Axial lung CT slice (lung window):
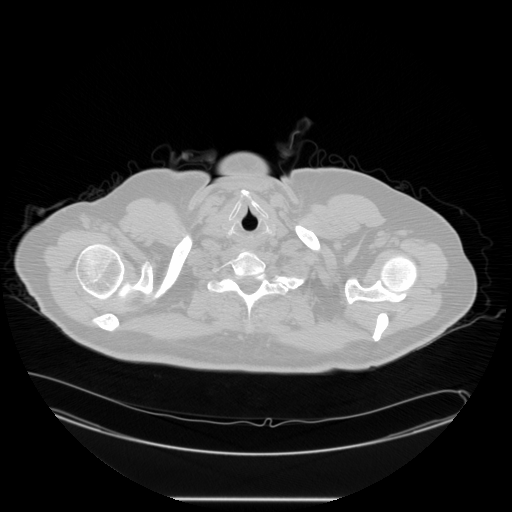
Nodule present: no